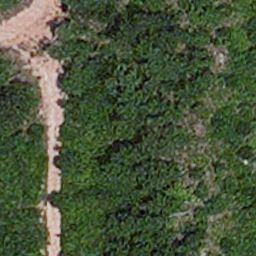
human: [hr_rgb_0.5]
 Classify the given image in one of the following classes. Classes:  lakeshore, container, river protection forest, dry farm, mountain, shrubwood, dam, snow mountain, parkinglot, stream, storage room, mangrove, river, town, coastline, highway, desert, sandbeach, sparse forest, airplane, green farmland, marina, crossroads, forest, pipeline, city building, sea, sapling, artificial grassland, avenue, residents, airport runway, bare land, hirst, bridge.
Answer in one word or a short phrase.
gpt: avenue